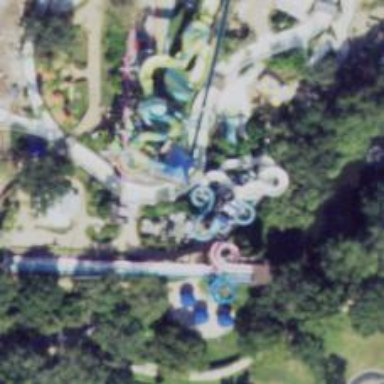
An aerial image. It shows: Water slide attraction.